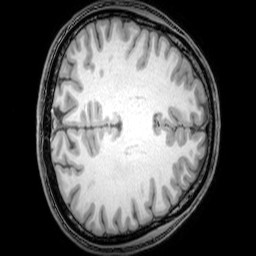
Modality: T1w
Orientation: axial
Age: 22
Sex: male
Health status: healthy
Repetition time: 0.081 s
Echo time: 0.037 s